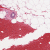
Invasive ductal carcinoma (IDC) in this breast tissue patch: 0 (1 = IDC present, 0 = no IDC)